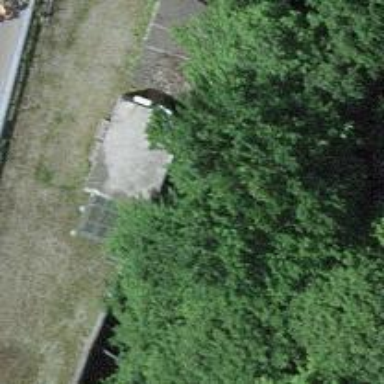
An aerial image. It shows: Retaining wall.